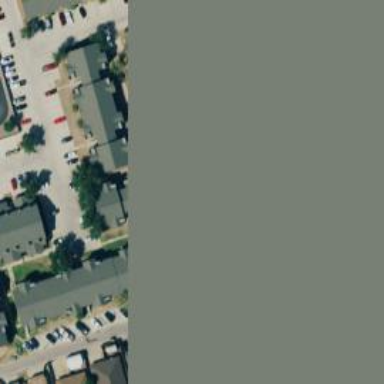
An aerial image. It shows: Neighborhood.